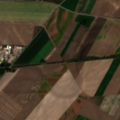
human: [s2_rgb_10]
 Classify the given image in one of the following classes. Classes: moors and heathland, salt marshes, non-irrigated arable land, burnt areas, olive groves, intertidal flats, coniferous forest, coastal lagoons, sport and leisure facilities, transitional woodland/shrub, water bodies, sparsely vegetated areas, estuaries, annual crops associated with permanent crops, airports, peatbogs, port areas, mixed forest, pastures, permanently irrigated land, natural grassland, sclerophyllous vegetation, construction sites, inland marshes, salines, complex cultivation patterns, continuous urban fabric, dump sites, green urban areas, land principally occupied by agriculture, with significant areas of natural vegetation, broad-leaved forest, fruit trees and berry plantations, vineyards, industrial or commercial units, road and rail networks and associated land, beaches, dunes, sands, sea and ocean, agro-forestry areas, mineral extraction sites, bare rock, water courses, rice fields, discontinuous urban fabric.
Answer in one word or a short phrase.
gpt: industrial or commercial units, non-irrigated arable land